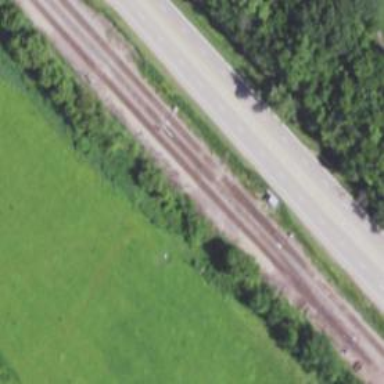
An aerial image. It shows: Railway siding with rails.